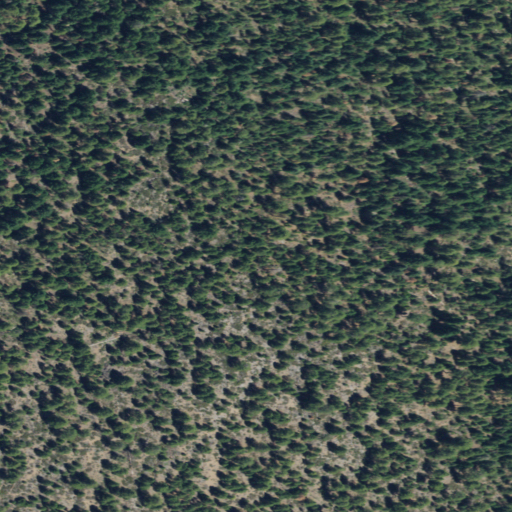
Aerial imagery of mountain in Oregon named Corbell Butte containing only evergreen forest